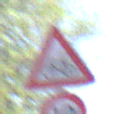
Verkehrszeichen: RadverkehrRechts
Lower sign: Geschwindigkeit10
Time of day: Midday
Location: Roofed (Underpass)
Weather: Clear
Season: NotSpecified
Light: Natural